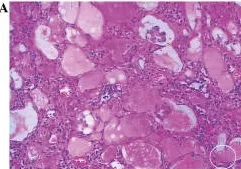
Stained sections of the tumors. (A) Hematoxylin and eosin staining indicated dispersed hyperplasia of vascular endothelial cells invading into the lumen (magnification, x100).
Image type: pathology (h&e)